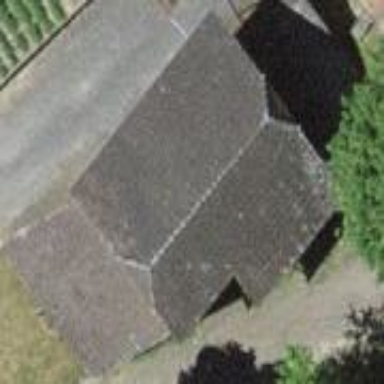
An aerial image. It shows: Barn.